Question: I have downloaded Beautifulsoup and want to import it in my python program. I have typed my python program as below:
'''
import urllib
from BeautifulSoup import *
url = raw_input('Enter - ')
html = urllib.urlopen(url).read()
soup = BeautifulSoup(html)
tags = soup('a')
for tag in tags:
print 'TAG:',tag
print 'URL:',tag.get('href', None)
print 'Contents:',tag.contents[0]
print 'Attrs:',tag.attrs
'''
Now i have saved it in a different folder.
When i try running the program, i get the following error.

So, what could be the reason for this and how can I make it work?
Thanks in advance !
I'm using Python 2.7.13 and will work in it?
i tried importing and it gave
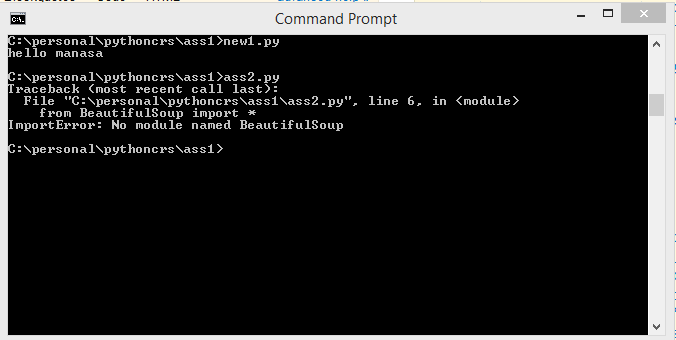
Answer: Seems a problem with the pythonpath.
Check you had made the correct setup for this library: <URL>